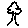
Label: tree